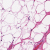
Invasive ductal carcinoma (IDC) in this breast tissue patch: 0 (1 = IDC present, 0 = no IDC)